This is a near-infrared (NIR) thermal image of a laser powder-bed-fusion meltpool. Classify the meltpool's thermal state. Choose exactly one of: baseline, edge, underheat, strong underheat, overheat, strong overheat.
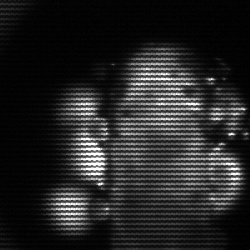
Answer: baseline